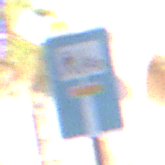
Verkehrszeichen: SackgasseRadverkehrFussgaengerDurchlaessig
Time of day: SunriseSunset
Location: Outdoor (Urban)
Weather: PartlyCloudy
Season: NotSpecified
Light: Natural